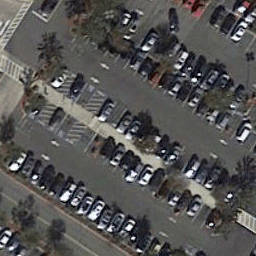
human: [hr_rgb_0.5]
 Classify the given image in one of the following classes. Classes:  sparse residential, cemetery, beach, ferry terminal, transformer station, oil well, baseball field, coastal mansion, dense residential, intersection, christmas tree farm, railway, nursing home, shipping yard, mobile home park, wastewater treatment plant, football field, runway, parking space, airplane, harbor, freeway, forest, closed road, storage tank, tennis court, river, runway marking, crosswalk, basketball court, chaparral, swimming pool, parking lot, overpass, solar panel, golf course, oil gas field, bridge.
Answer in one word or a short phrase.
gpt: parking lot